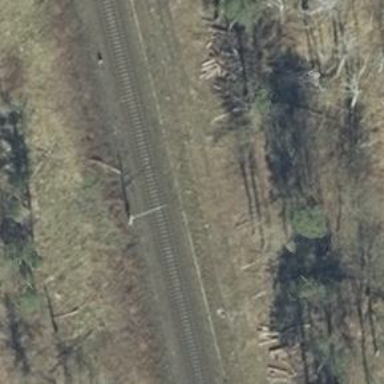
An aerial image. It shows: Milestone along the railway track with catenary mast.